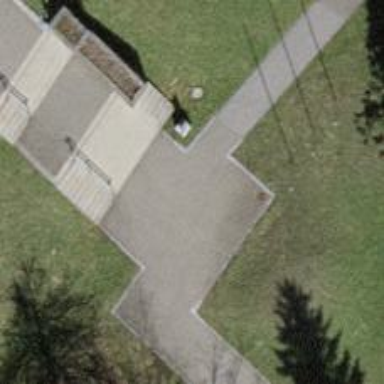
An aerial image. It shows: Concrete steps.